Interaction volume radius: 10 \u00c5
Interaction volume height: 25 \u00c5
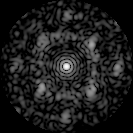
Disorder parameter: 0.6456